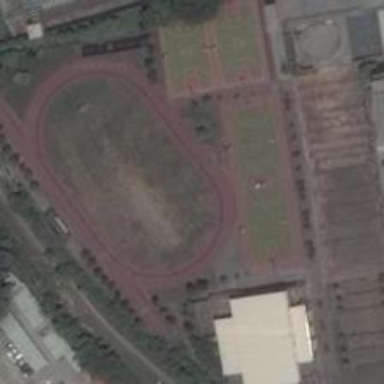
This triangular area includes a football field and several basketball courts .